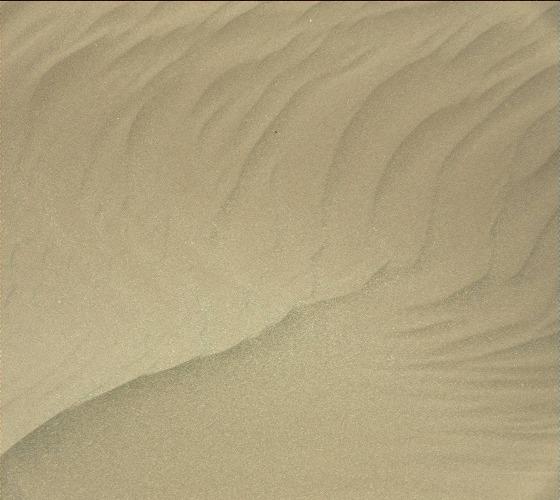
Terrain classes present: Gravel / Sand / Soil